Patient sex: M
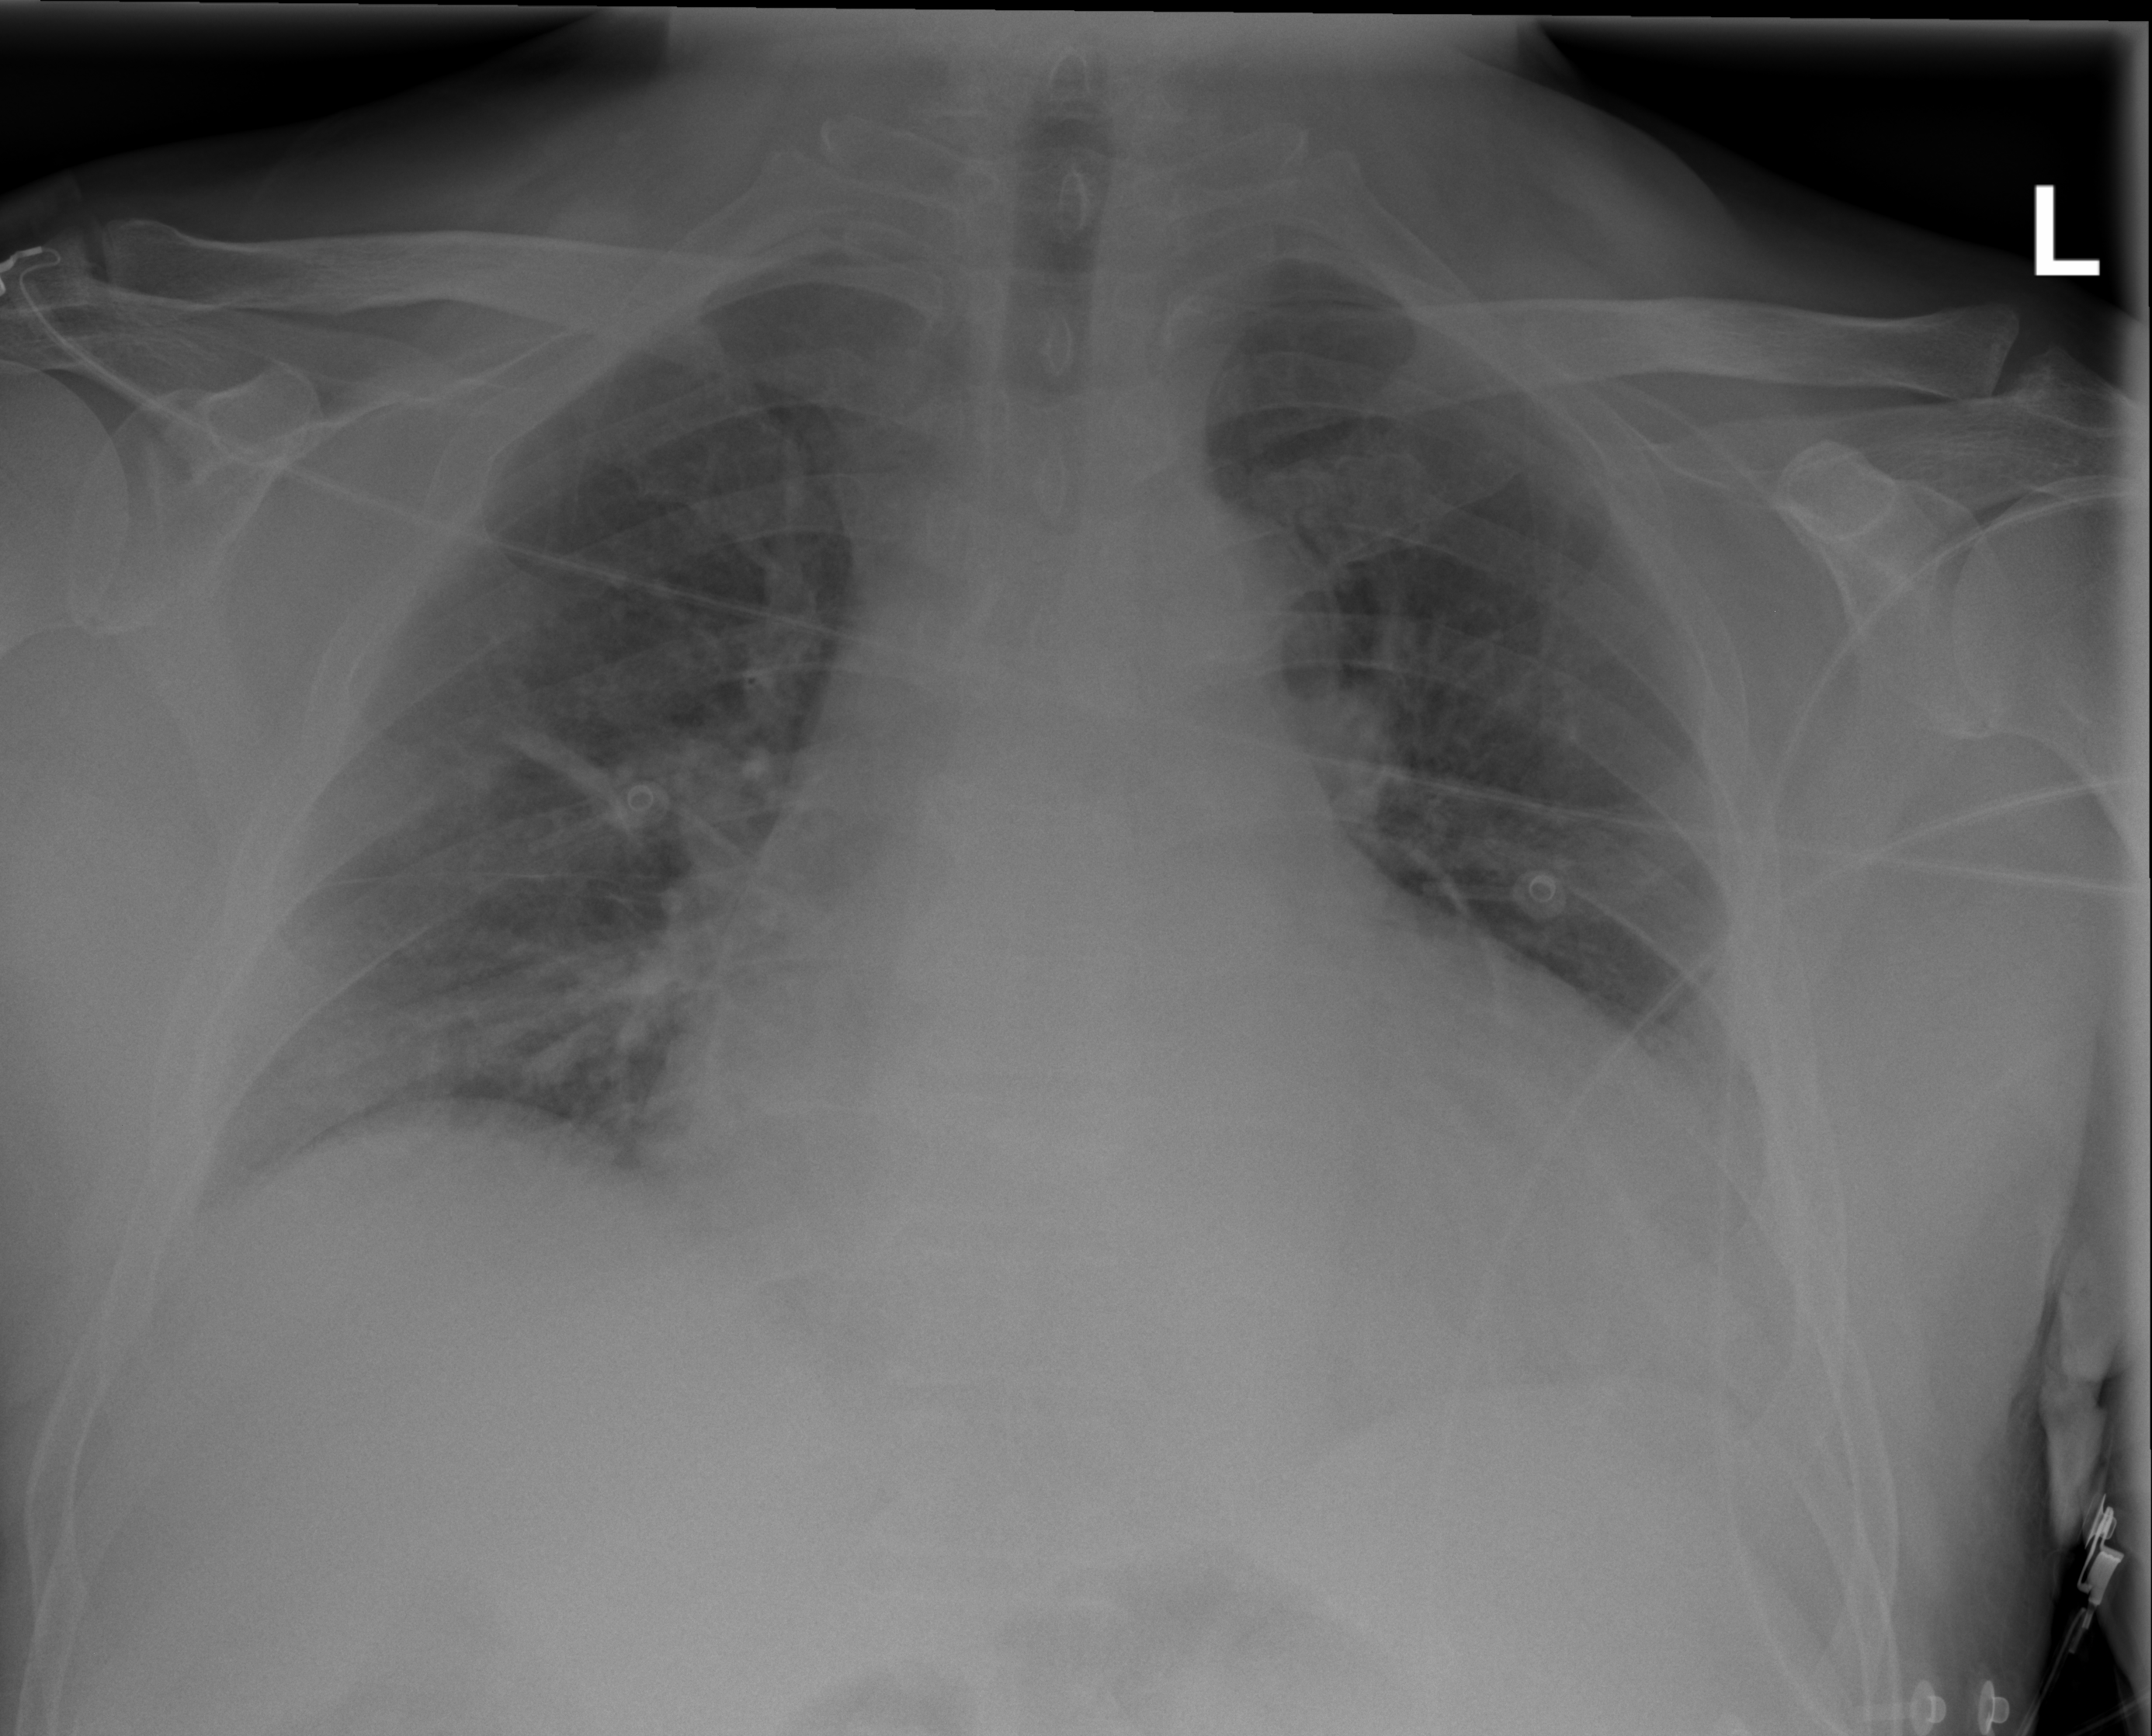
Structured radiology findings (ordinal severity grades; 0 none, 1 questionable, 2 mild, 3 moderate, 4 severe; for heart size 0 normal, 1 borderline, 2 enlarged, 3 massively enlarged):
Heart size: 2
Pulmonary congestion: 2
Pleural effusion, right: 0
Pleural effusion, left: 0
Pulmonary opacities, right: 2
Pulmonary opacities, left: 2
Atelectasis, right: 2
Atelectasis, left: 0